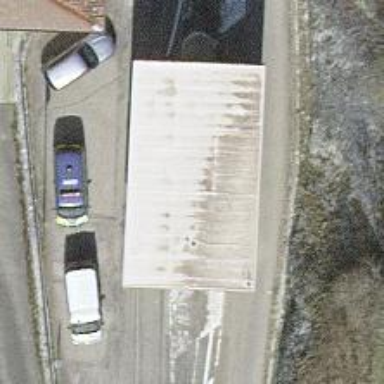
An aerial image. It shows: Border control barrier.